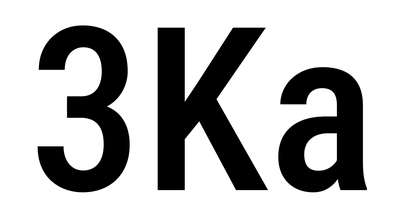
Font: Roboto_Condensed_Medium